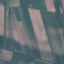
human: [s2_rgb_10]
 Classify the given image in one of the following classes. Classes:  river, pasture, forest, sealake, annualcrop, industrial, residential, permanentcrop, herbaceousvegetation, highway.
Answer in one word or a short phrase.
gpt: AnnualCrop